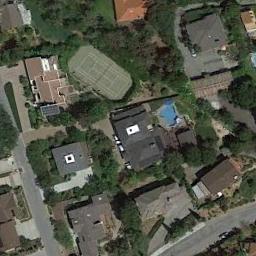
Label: tennis_court